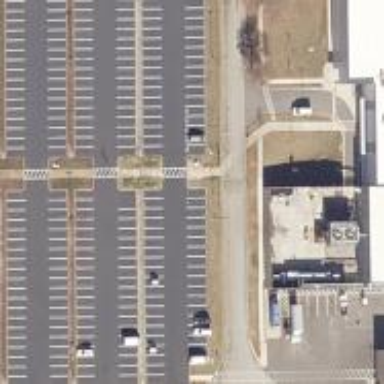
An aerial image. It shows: Parking space is available.